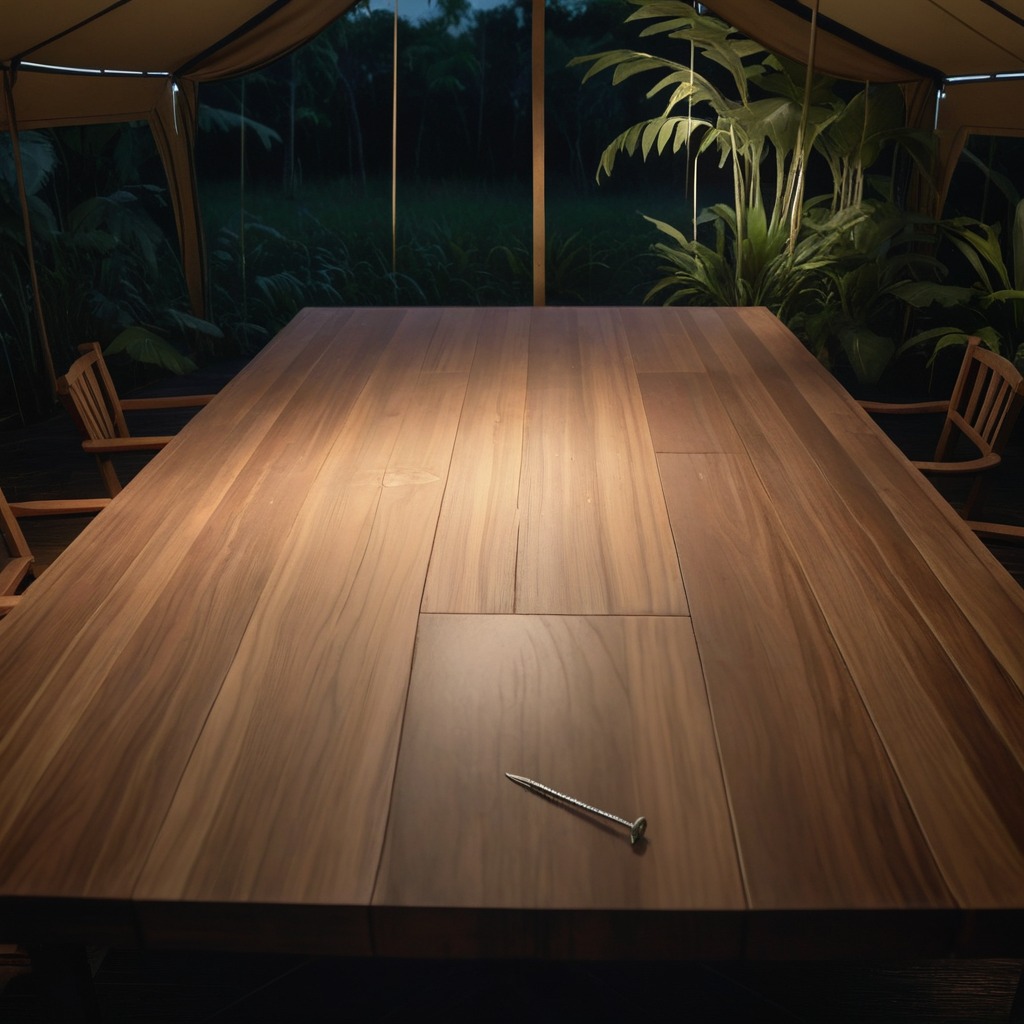
A nail is lying on a wooden table inside a jungle field workshop tent at night.